Field crop: maize
Growth stage: 2
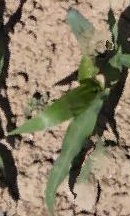
Species: maize